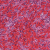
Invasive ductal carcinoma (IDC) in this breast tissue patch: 0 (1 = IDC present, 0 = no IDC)